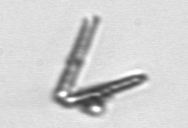
Label: Thalassionema